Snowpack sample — Loveland Pass, Silver Plume, Colorado, USA (12/14/25, 10:50 AM MST)
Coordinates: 39.664, -105.882
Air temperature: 36 °F
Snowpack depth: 67 cm
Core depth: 10 cm
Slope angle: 6°, slope face: 326°
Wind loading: low
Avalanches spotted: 0
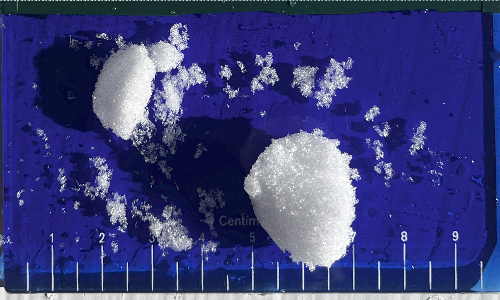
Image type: core
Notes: No avalanches spotted, very late start to the season with minimal snowpack